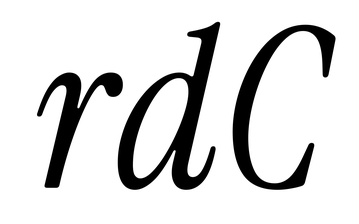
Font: InstrumentSerif-Italic